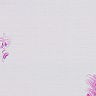
Metastatic tissue present: no